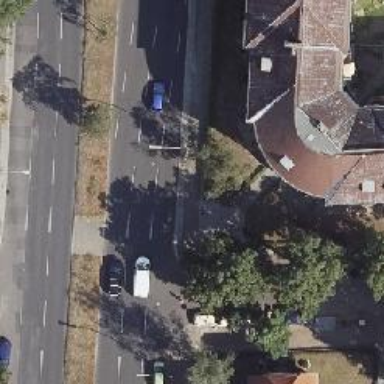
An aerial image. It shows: Asphalt footway with unmarked crossing.